Question: When I call the comment count function below from within my functions.php file, I get "0" even though the post has comments. When I call the function from another page template ('<?php echo fb_comment_count(); ?>'), the correct comment number shows.
I have tried debugging to check the value of $post inside the fb_comment_count function and it generates the following:
'id = 818 id = 818 id = 818 id = 818 id = 818 id = 818 id = 818 id = 818'
This is wrong since each of those ids should be different for each of the attachment pages the image is on. 818 is the id of the entire gallery page itself. I suppose this is why I keep getting "0" for the comment count since the gallery page (id 818) itself has no comments.
To give a better idea of what I'm trying to do, here is a template for the gallery page. Each of those images are linked to their respective attachment pages. The white box with the number inside is the comment count.

If anybody can help me figure out how to retrieve the correct comment count for each of the images in the gallery, I'd be very grateful. Thank you.
Here is the fb_comment_count function.
'''
// FB Comment Count (by Zack Austin)
function fb_comment_count($link = 'link') {
global $post;
$url = 'https://graph.facebook.com/';
$posturl = get_permalink($post->ID);
$url .= $posturl;
$filecontent = wp_remote_retrieve_body(wp_remote_get($url, array('sslverify'=>false)));
$json = json_decode($filecontent);
$count = $json->comments;
if ($count == 0 || !isset($count)) {
$count = 0;
}
$comments = $count;
if ($count == 1) {
$comments .= '';
}
elseif ($count == 0) {
$comments = '0';
}
elseif ($count > 1) {
$comments .= '';
}
if ($link == 'nolink') {
return $comments;
}
else {
return '<a href="'.$posturl.'#comments" title="Comments for '.$post->post_title.'">'.$comments.'</a>';
}
}
'''
And here is the custom gallery code where I'm calling the fb_comment_count function above (about 22 lines from the bottom). Both the code below and the code above are in my functions.php file.
'''
// Custom Gallery
add_filter( 'post_gallery', 'my_post_gallery', 10, 2 );
function my_post_gallery( $output, $attr) {
global $post, $wp_locale;
static $instance = 0;
$instance++;
// We're trusting author input, so let's at least make sure it looks like a valid orderby statement
if ( isset( $attr['orderby'] ) ) {
$attr['orderby'] = sanitize_sql_orderby( $attr['orderby'] );
if ( !$attr['orderby'] )
unset( $attr['orderby'] );
}
extract(shortcode_atts(array(
'order' => 'ASC',
'orderby' => 'menu_order ID',
'id' => $post->ID,
'itemtag' => 'dl',
'icontag' => 'dt',
'captiontag' => 'dd',
'columns' => 3,
'size' => 'thumbnail',
'include' => '',
'exclude' => ''
), $attr));
$id = intval($id);
if ( 'RAND' == $order )
$orderby = 'none';
if ( !empty($include) ) {
$include = preg_replace( '/[^0-9,]+/', '', $include );
$_attachments = get_posts( array('include' => $include, 'post_status' => 'inherit', 'post_type' => 'attachment', 'post_mime_type' => 'image', 'order' => $order, 'orderby' => $orderby) );
$attachments = array();
foreach ( $_attachments as $key => $val ) {
$attachments[$val->ID] = $_attachments[$key];
}
} elseif ( !empty($exclude) ) {
$exclude = preg_replace( '/[^0-9,]+/', '', $exclude );
$attachments = get_children( array('post_parent' => $id, 'exclude' => $exclude, 'post_status' => 'inherit', 'post_type' => 'attachment', 'post_mime_type' => 'image', 'order' => $order, 'orderby' => $orderby) );
} else {
$attachments = get_children( array('post_parent' => $id, 'post_status' => 'inherit', 'post_type' => 'attachment', 'post_mime_type' => 'image', 'order' => $order, 'orderby' => $orderby) );
}
if ( empty($attachments) )
return '';
if ( is_feed() ) {
$output = "
";
foreach ( $attachments as $att_id => $attachment )
$output .= wp_get_attachment_link($att_id, $size, true) . "
";
return $output;
}
$itemtag = tag_escape($itemtag);
$captiontag = tag_escape($captiontag);
$columns = intval($columns);
$itemwidth = $columns > 0 ? floor(100/$columns) : 100;
$float = is_rtl() ? 'right' : 'left';
$selector = "gallery-{$instance}";
$output = apply_filters('gallery_style', "
<style type='text/css'>
#{$selector} {
margin: auto;
}
#{$selector} .gallery-item {
float: {$float};
margin-top: 10px;
text-align: center;
width: {$itemwidth}%; }
#{$selector} img {
border: 2px solid #cfcfcf;
}
#{$selector} .gallery-caption {
margin-left: 0;
}
</style>
<!-- see gallery_shortcode() in wp-includes/media.php -->
<div id='$selector' class='gallery galleryid-{$id}'>");
$i = 0;
foreach ( $attachments as $id => $attachment ) {
$link = isset($attr['link']) && 'file' == $attr['link'] ? wp_get_attachment_link($id, $size, false, false) : wp_get_attachment_link($id, $size, true, false);
$output .= "<{$itemtag} class='gallery-item'>";
$output .= "<span class='photos-comment-number-wrap'><span class='comment-number'>". fb_comment_count() ."</span></span>";
$output .= "
<{$icontag} class='gallery-icon'>
$link
</{$icontag}>";
if ( $captiontag && trim($attachment->post_excerpt) ) {
$output .= "
<{$captiontag} class='gallery-caption'>
" . wptexturize($attachment->post_excerpt) . "
</{$captiontag}>";
}
$output .= "</{$itemtag}>";
if ( $columns > 0 && ++$i % $columns == 0 )
$output .= '<br style="clear: both" />';
}
$output .= "
<br style='clear: both;' />
</div>
";
return $output;
}
'''
Update:
'''
// FB Comment Count (by Zack Austin)
function fb_comment_count($link = 'link', $post) {
$url = 'https://graph.facebook.com/';
$posturl = get_permalink($post->ID);
$url .= $posturl;
$filecontent = wp_remote_retrieve_body(wp_remote_get($url, array('sslverify'=>false)));
$json = json_decode($filecontent);
$count = $json->comments;
if ($count == 0 || !isset($count)) {
$count = 0;
}
$comments = $count;
if ($count == 1) {
$comments .= '';
}
elseif ($count == 0) {
$comments = '0';
}
elseif ($count > 1) {
$comments .= '';
}
if ($link == 'nolink') {
return $comments;
}
else {
return '<a href="'.$posturl.'#comments" title="Comments for '.$post->post_title.'">'.$comments.'</a>';
}
}
// Custom Gallery
add_filter( 'post_gallery', 'my_post_gallery', 10, 2 );
function my_post_gallery( $output, $attr) {
global $post, $wp_locale;
static $instance = 0;
$instance++;
// We're trusting author input, so let's at least make sure it looks like a valid orderby statement
if ( isset( $attr['orderby'] ) ) {
$attr['orderby'] = sanitize_sql_orderby( $attr['orderby'] );
if ( !$attr['orderby'] )
unset( $attr['orderby'] );
}
extract(shortcode_atts(array(
'order' => 'ASC',
'orderby' => 'menu_order ID',
'id' => $post->ID,
'itemtag' => 'dl',
'icontag' => 'dt',
'captiontag' => 'dd',
'columns' => 3,
'size' => 'thumbnail',
'include' => '',
'exclude' => ''
), $attr));
$id = intval($id);
if ( 'RAND' == $order )
$orderby = 'none';
if ( !empty($include) ) {
$include = preg_replace( '/[^0-9,]+/', '', $include );
$_attachments = get_posts( array('include' => $include, 'post_status' => 'inherit', 'post_type' => 'attachment', 'post_mime_type' => 'image', 'order' => $order, 'orderby' => $orderby) );
$attachments = array();
foreach ( $_attachments as $key => $val ) {
$attachments[$val->ID] = $_attachments[$key];
}
} elseif ( !empty($exclude) ) {
$exclude = preg_replace( '/[^0-9,]+/', '', $exclude );
$attachments = get_children( array('post_parent' => $id, 'exclude' => $exclude, 'post_status' => 'inherit', 'post_type' => 'attachment', 'post_mime_type' => 'image', 'order' => $order, 'orderby' => $orderby) );
} else {
$attachments = get_children( array('post_parent' => $id, 'post_status' => 'inherit', 'post_type' => 'attachment', 'post_mime_type' => 'image', 'order' => $order, 'orderby' => $orderby) );
}
if ( empty($attachments) )
return '';
if ( is_feed() ) {
$output = "
";
foreach ( $attachments as $att_id => $attachment )
$output .= wp_get_attachment_link($att_id, $size, true) . "
";
return $output;
}
$itemtag = tag_escape($itemtag);
$captiontag = tag_escape($captiontag);
$columns = intval($columns);
$itemwidth = $columns > 0 ? floor(100/$columns) : 100;
$float = is_rtl() ? 'right' : 'left';
$selector = "gallery-{$instance}";
$output = apply_filters('gallery_style', "
<style type='text/css'>
#{$selector} {
margin: auto;
}
#{$selector} .gallery-item {
float: {$float};
margin-top: 10px;
text-align: center;
width: {$itemwidth}%; }
#{$selector} img {
border: 2px solid #cfcfcf;
}
#{$selector} .gallery-caption {
margin-left: 0;
}
</style>
<!-- see gallery_shortcode() in wp-includes/media.php -->
<div id='$selector' class='gallery galleryid-{$id}'>");
$i = 0;
foreach ( $attachments as $att_id => $attachment ) {
$link = isset($attr['link']) && 'file' == $attr['link'] ? wp_get_attachment_link($id, $size, false, false) : wp_get_attachment_link($id, $size, true, false);
$output .= "<{$itemtag} class='gallery-item'>";
$output .= "<span class='photos-comment-number-wrap'><span class='comment-number'>". fb_comment_count('link', $attachment) ."</span></span>";
$output .= "
<{$icontag} class='gallery-icon'>
$link
</{$icontag}>";
$output .= "</{$itemtag}>";
if ( $columns > 0 && ++$i % $columns == 0 )
$output .= '<br style="clear: both" />';
}
$output .= "
<br style='clear: both;' />
</div>
";
return $output;
}
'''
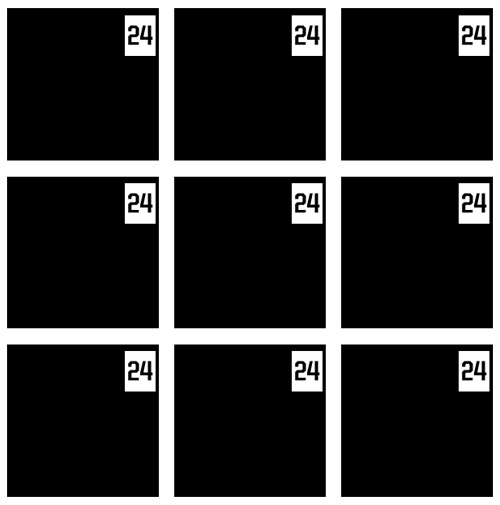
Answer: You can make the function fb_comment_count call a optional variable, here I will call it $id, which will contains the ID of the attachement (optional so it will not break the function in other areas of site). Then with that ID we can get the attachment page's URL with get_attachment_link, is in that page that we'll find the comments for attachment. The code should be something like:
'''
<?php
// FB Comment Count (by Zack Austin)
// Changes by Bruno Cantuaria (bruno@cantuaria.net.br)
function fb_comment_count($link = 'link', $id = 0) {
global $post;
$url = 'https://graph.facebook.com/';
if ($id > 0)
$posturl = get_attachment_link($id);
else
$posturl = get_permalink($post->ID);
$url .= $posturl;
$filecontent = wp_remote_retrieve_body(wp_remote_get($url, array('sslverify'=>false)));
$json = json_decode($filecontent);
$count = $json->comments;
if ($count == 0 || !isset($count)) {
$count = 0;
}
$comments = $count;
if ($count == 1) {
$comments .= '';
}
elseif ($count == 0) {
$comments = '0';
}
elseif ($count > 1) {
$comments .= '';
}
if ($link == 'nolink') {
return $comments;
}
else {
return '<a href="'.$posturl.'#comments" title="Comments for '.$post->post_title.'">'.$comments.'</a>';
}
}
// Custom Gallery
add_filter( 'post_gallery', 'my_post_gallery', 10, 2 );
function my_post_gallery( $output, $attr) {
global $post, $wp_locale;
static $instance = 0;
$instance++;
// We're trusting author input, so let's at least make sure it looks like a valid orderby statement
if ( isset( $attr['orderby'] ) ) {
$attr['orderby'] = sanitize_sql_orderby( $attr['orderby'] );
if ( !$attr['orderby'] )
unset( $attr['orderby'] );
}
extract(shortcode_atts(array(
'order' => 'ASC',
'orderby' => 'menu_order ID',
'id' => $post->ID,
'itemtag' => 'dl',
'icontag' => 'dt',
'captiontag' => 'dd',
'columns' => 3,
'size' => 'thumbnail',
'include' => '',
'exclude' => ''
), $attr));
$id = intval($id);
if ( 'RAND' == $order )
$orderby = 'none';
if ( !empty($include) ) {
$include = preg_replace( '/[^0-9,]+/', '', $include );
$_attachments = get_posts( array('include' => $include, 'post_status' => 'inherit', 'post_type' => 'attachment', 'post_mime_type' => 'image', 'order' => $order, 'orderby' => $orderby) );
$attachments = array();
foreach ( $_attachments as $key => $val ) {
$attachments[$val->ID] = $_attachments[$key];
}
} elseif ( !empty($exclude) ) {
$exclude = preg_replace( '/[^0-9,]+/', '', $exclude );
$attachments = get_children( array('post_parent' => $id, 'exclude' => $exclude, 'post_status' => 'inherit', 'post_type' => 'attachment', 'post_mime_type' => 'image', 'order' => $order, 'orderby' => $orderby) );
} else {
$attachments = get_children( array('post_parent' => $id, 'post_status' => 'inherit', 'post_type' => 'attachment', 'post_mime_type' => 'image', 'order' => $order, 'orderby' => $orderby) );
}
if ( empty($attachments) )
return '';
if ( is_feed() ) {
$output = "
";
foreach ( $attachments as $att_id => $attachment )
$output .= wp_get_attachment_link($att_id, $size, true) . "
";
return $output;
}
$itemtag = tag_escape($itemtag);
$captiontag = tag_escape($captiontag);
$columns = intval($columns);
$itemwidth = $columns > 0 ? floor(100/$columns) : 100;
$float = is_rtl() ? 'right' : 'left';
$selector = "gallery-{$instance}";
$output = apply_filters('gallery_style', "
<style type='text/css'>
#{$selector} {
margin: auto;
}
#{$selector} .gallery-item {
float: {$float};
margin-top: 10px;
text-align: center;
width: {$itemwidth}%; }
#{$selector} img {
border: 2px solid #cfcfcf;
}
#{$selector} .gallery-caption {
margin-left: 0;
}
</style>
<!-- see gallery_shortcode() in wp-includes/media.php -->
<div id='$selector' class='gallery galleryid-{$id}'>");
$i = 0;
foreach ($attachments as $id => $attachment) {
$link = isset($attr['link']) && 'file' == $attr['link'] ? wp_get_attachment_link($id, $size, false, false) : wp_get_attachment_link($id, $size, true, false);
$output .= "<{$itemtag} class='gallery-item'>";
$output .= "<span class='photos-comment-number-wrap'><span class='comment-number'>". fb_comment_count('link', $id) ."</span></span>";
$output .= "
<{$icontag} class='gallery-icon'>
$link
</{$icontag}>";
$output .= "</{$itemtag}>";
if ( $columns > 0 && ++$i % $columns == 0 )
$output .= '<br style="clear: both" />';
}
$output .= "
<br style='clear: both;' />
</div>
";
return $output;
}
?>
'''